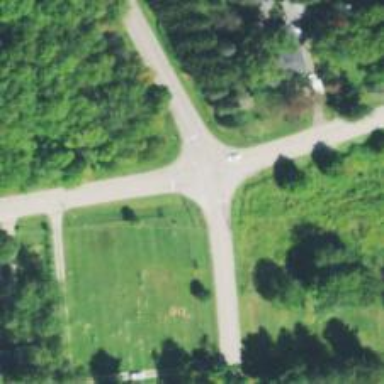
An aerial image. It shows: Stop road.